Field crop: tomato
Growth stage: 1
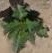
Species: solanum